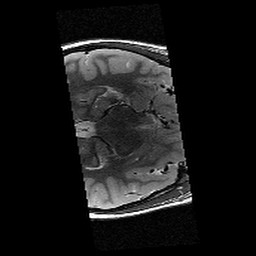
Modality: T2w
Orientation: axial
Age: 10
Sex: male
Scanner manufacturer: siemens
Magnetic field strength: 3 T
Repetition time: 9.23 s
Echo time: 0.067 s